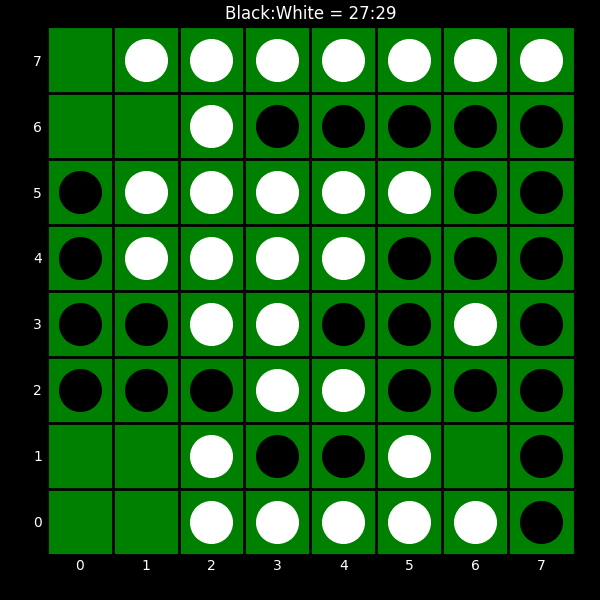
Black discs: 27
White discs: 29